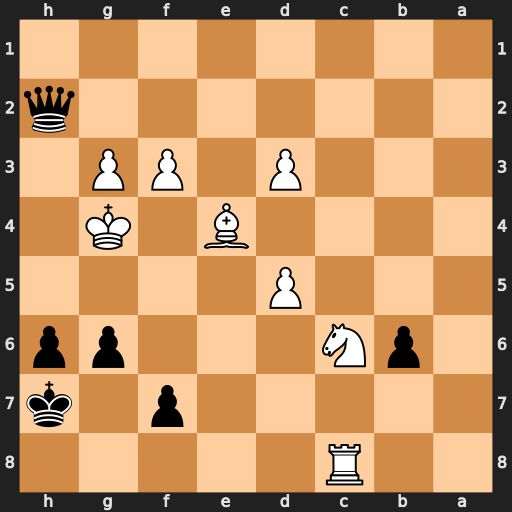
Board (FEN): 2R5/5p1k/1pN3pp/3P4/4B1K1/3P1PP1/7q/8
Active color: b
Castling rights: -
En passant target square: -
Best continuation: Qh5+ Kf4 Qg5#